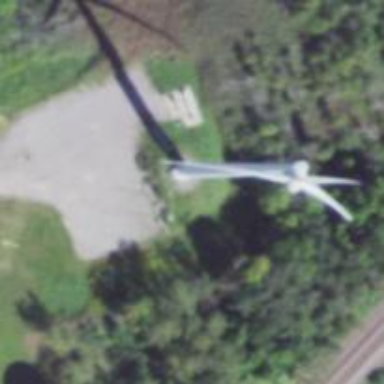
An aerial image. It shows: Wind generator powered by wind turbine.